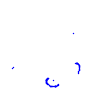
Particle: kaon